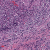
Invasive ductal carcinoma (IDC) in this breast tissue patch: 1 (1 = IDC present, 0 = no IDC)